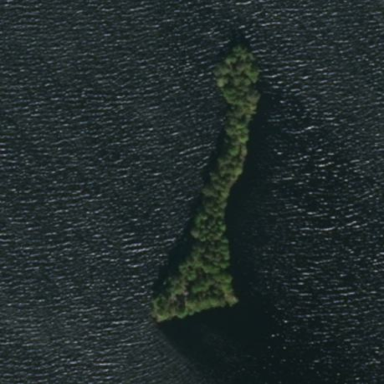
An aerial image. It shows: Islet.